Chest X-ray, PA view. Patient: 63 years old, sex M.
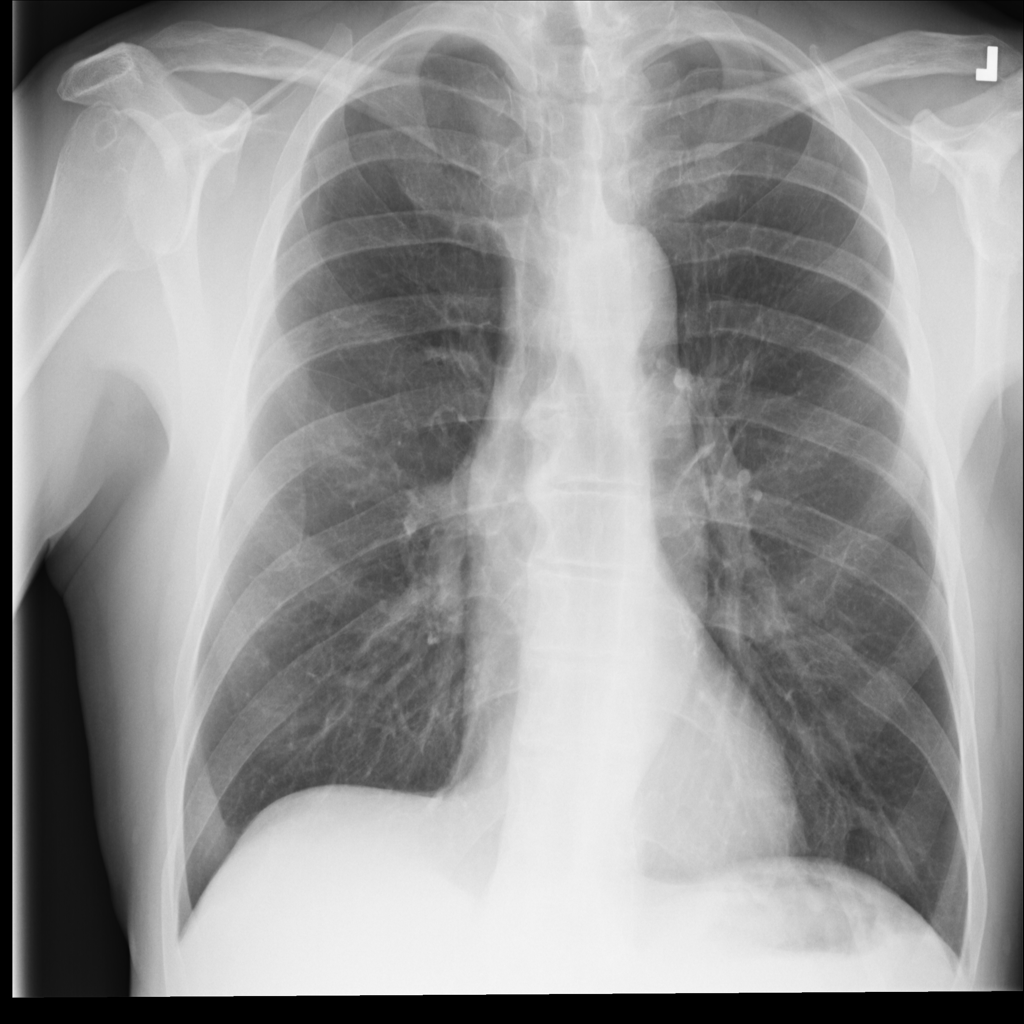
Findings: No Finding